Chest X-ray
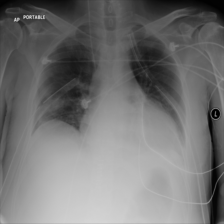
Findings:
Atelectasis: negative
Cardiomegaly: negative
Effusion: negative
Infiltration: negative
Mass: negative
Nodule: negative
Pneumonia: negative
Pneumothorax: negative
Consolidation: negative
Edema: negative
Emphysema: negative
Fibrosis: negative
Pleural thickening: negative
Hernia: negative